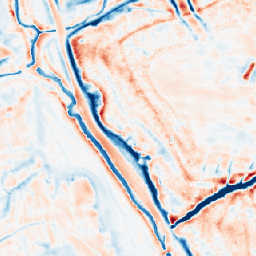
Category: edge_preserving
Decomposition family: bilateral
Decomposition parameters: d: 21
sigma_color: 150
sigma_space: 50
Upsampling method: nearest
Upsampling parameters: scale: 4
Upsampling scale: 4